高一 · 立体几何学
下图是一个棱柱的三视图, 其中正视图、侧视图均为长方形, 俯视图为直角三角形, 请根据三视图的作图原则列出方程组, 求出 $x, y$ 的值.

正视图

侧视图

俯视图
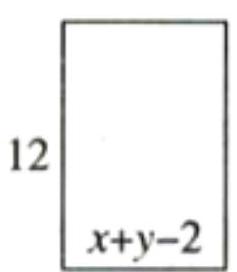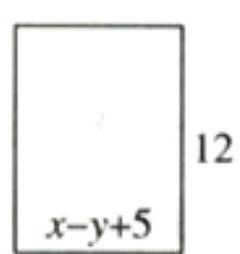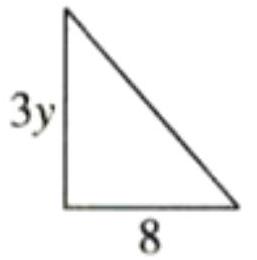
答案: =7, y=3$
解析: 【分析】

根据三视图“长对正, 高平齐, 宽相等”的原则构造方程组, 解方程组求得结果.

【详解】

棱柱的底面是一个直角三角形

根据“长对正, 高平齐, 宽相等”的原则可知:

$\left\{\begin{array}{l}x+y-2=8 \\ x-y+5=3 y\end{array}\right.$, 即: $\left\{\begin{array}{l}x+y=10 \\ x-4 y=-5\end{array}\right.$, 解得: $\left\{\begin{array}{l}x=7 \\ y=3\end{array}\right.$

【点睛】

本题考查三视图的基本原则, 属于基础题.